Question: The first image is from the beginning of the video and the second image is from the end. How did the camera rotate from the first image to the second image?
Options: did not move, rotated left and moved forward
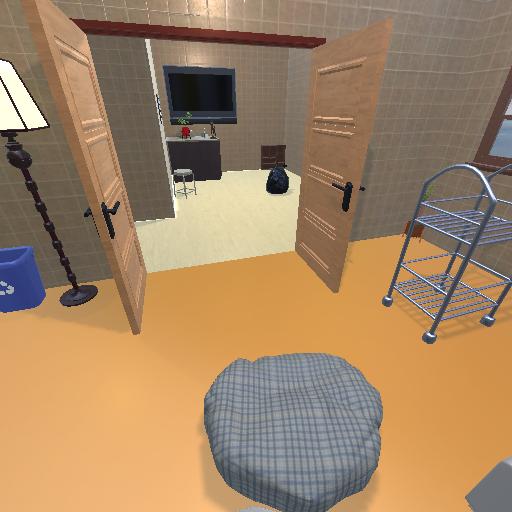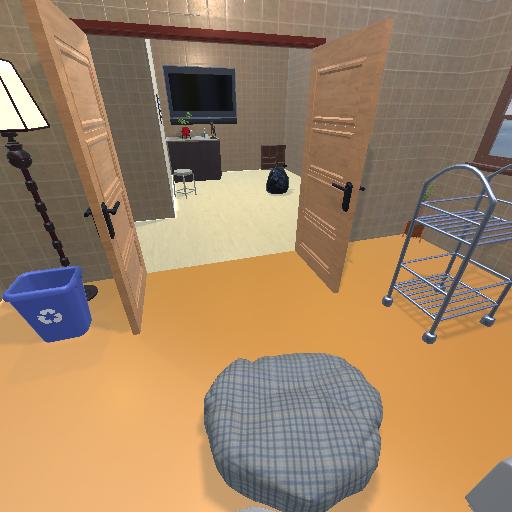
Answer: did not move